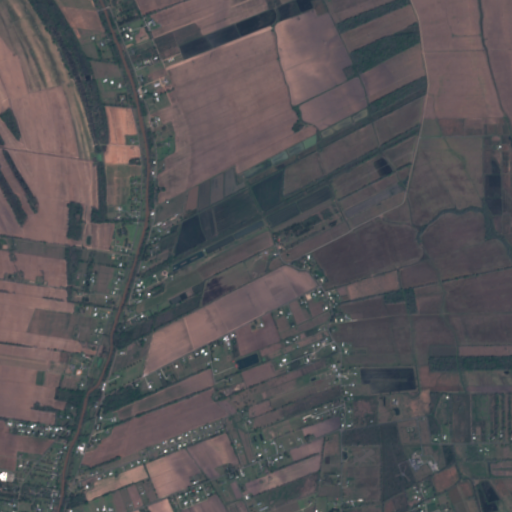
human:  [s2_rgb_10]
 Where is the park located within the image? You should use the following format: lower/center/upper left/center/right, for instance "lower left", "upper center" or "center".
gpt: The park is located in the lower left of the image.
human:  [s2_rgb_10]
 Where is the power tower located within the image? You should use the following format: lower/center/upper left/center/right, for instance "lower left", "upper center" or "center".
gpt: The power tower is located in the upper of the image.
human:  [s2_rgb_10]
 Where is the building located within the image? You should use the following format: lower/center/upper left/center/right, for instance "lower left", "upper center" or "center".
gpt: The building is located in the lower right of the image.
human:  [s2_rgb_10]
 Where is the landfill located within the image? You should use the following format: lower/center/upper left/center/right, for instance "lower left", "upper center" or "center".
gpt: There is no landfill in the image.